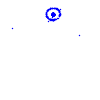
Particle: electron